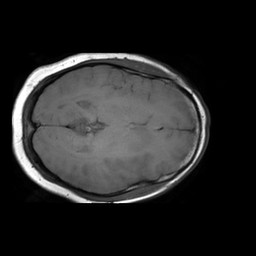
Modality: T1w
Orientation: axial
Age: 39
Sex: female
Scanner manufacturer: philips
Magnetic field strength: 3 T
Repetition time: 0.4739 s
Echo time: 0.01 s